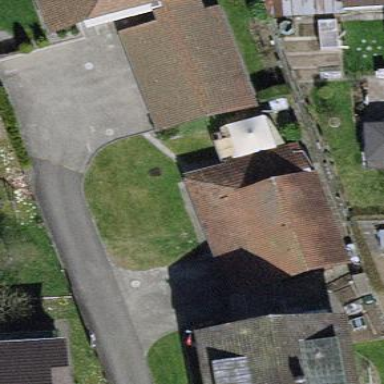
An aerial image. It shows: Building with tiled roof.